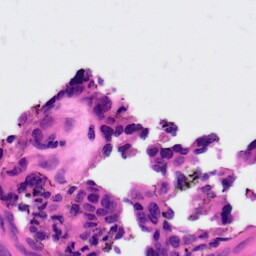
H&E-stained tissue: Ovarian